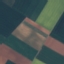
Land use / land cover class: AnnualCrop